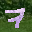
Label: 7